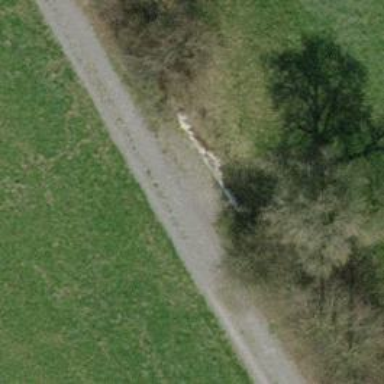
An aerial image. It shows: Bench.